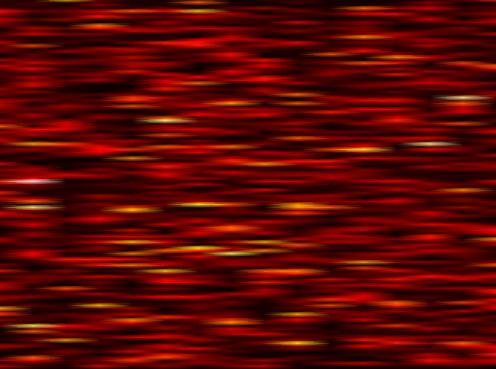
Label: OFDM